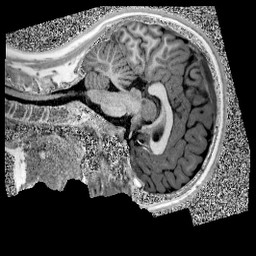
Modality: UNIT1
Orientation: sagittal
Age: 11
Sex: female
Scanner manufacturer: siemens
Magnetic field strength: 3 T
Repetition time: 4 s
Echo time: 0.00299 s